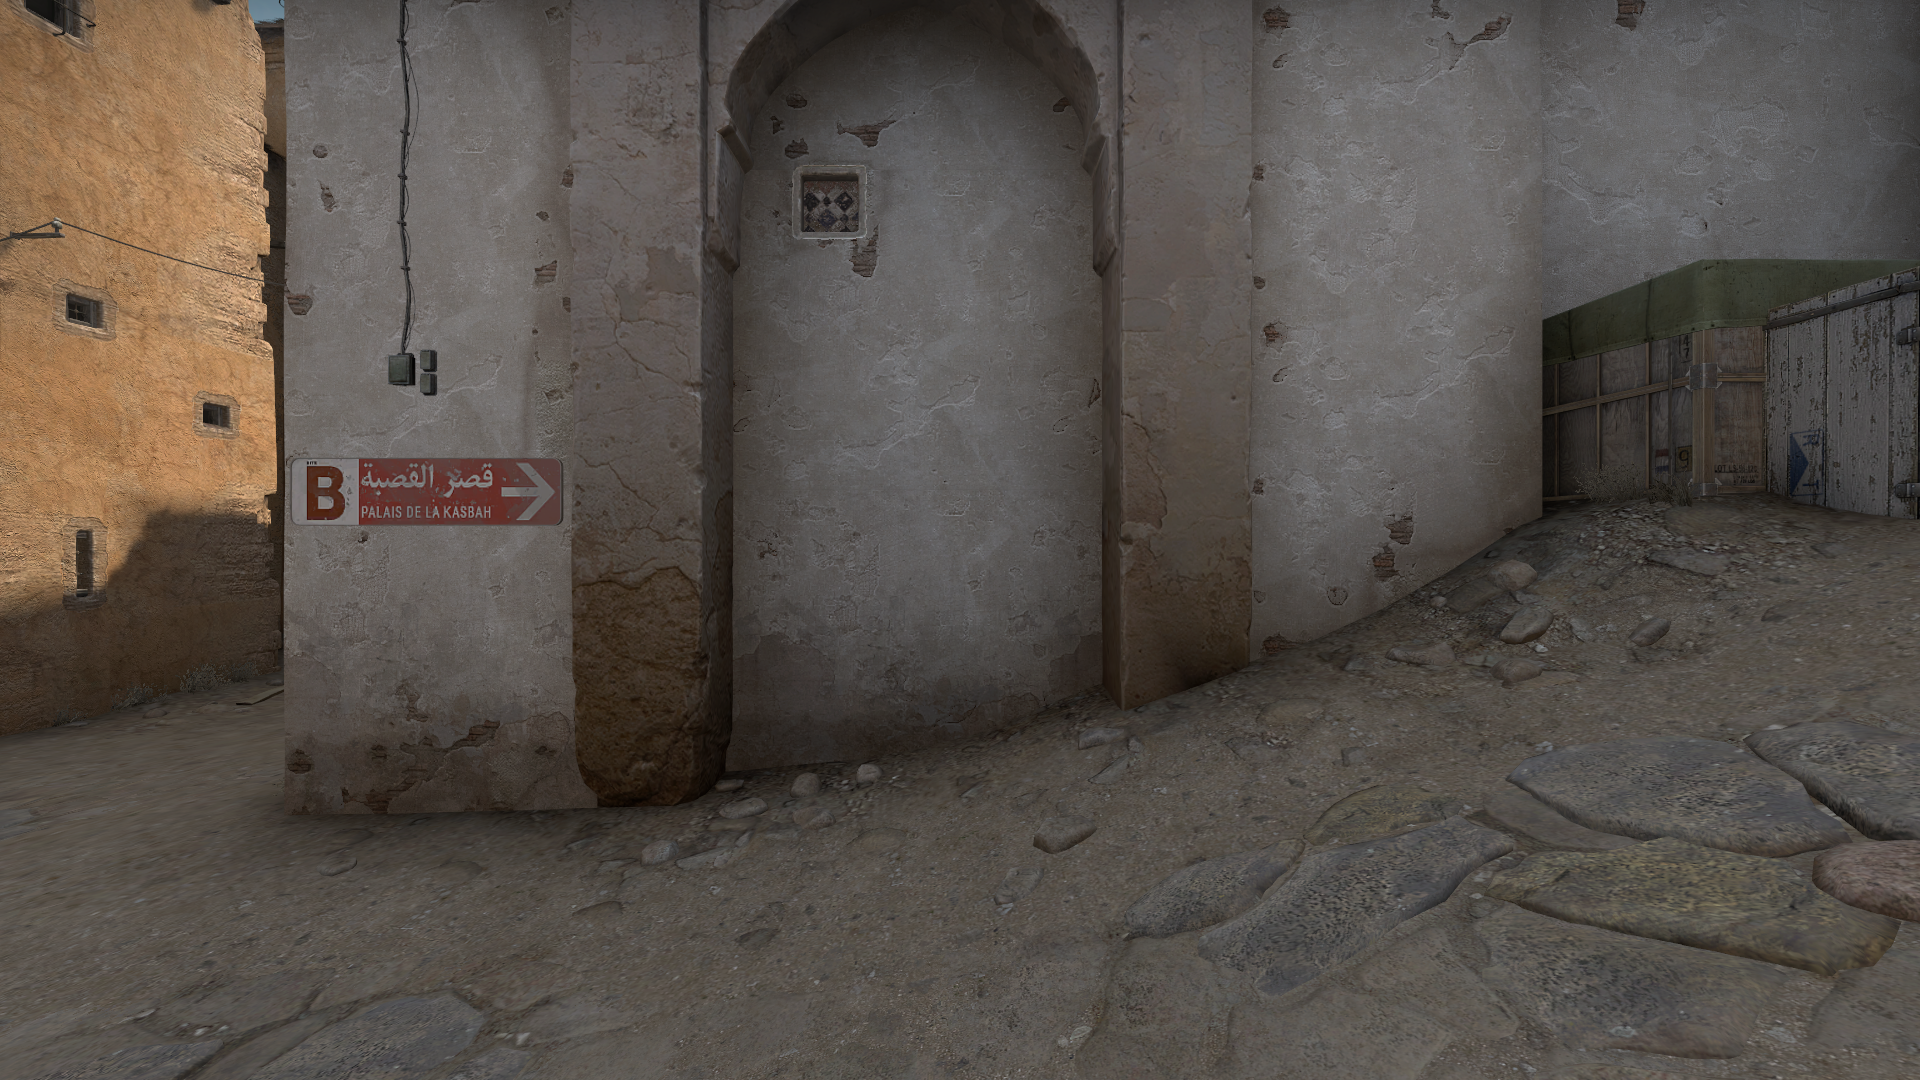
Map: de_dust2